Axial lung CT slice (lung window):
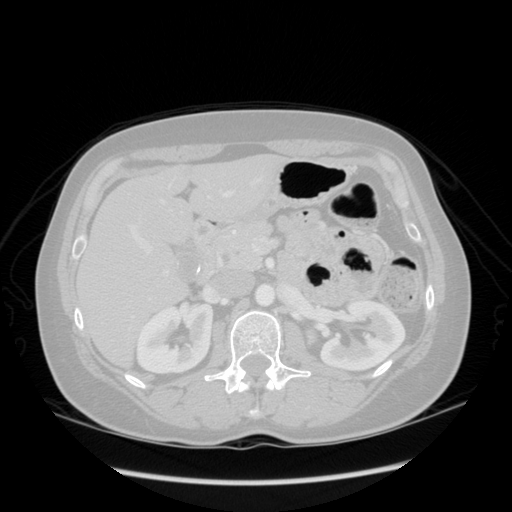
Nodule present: no